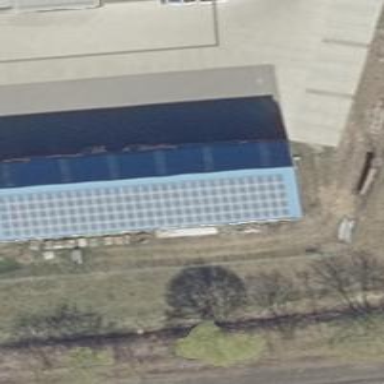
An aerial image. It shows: Solar photovoltaic panel generating electricity through small installation.